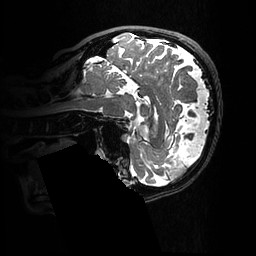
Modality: T2w
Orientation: sagittal
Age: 49
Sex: female
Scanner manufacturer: ge
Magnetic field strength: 3 T
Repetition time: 3.202 s
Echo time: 0.06562 s